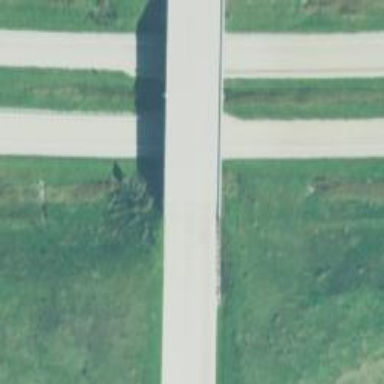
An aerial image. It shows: Tertiary road with bridge.